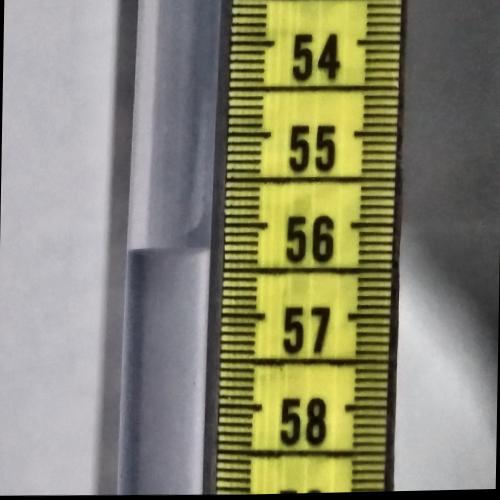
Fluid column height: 56.3 cm